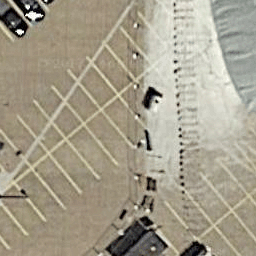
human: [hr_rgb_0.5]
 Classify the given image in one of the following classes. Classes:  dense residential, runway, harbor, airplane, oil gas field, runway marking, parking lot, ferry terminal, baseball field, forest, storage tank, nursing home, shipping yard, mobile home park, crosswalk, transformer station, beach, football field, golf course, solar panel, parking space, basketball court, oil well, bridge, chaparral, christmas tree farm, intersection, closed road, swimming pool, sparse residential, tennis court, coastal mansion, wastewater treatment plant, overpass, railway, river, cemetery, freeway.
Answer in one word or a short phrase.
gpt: parking space